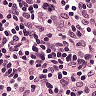
Metastatic tissue present: no